Interaction volume radius: 5 \u00c5
Interaction volume height: 10 \u00c5
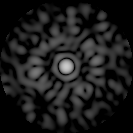
Disorder parameter: 0.8211